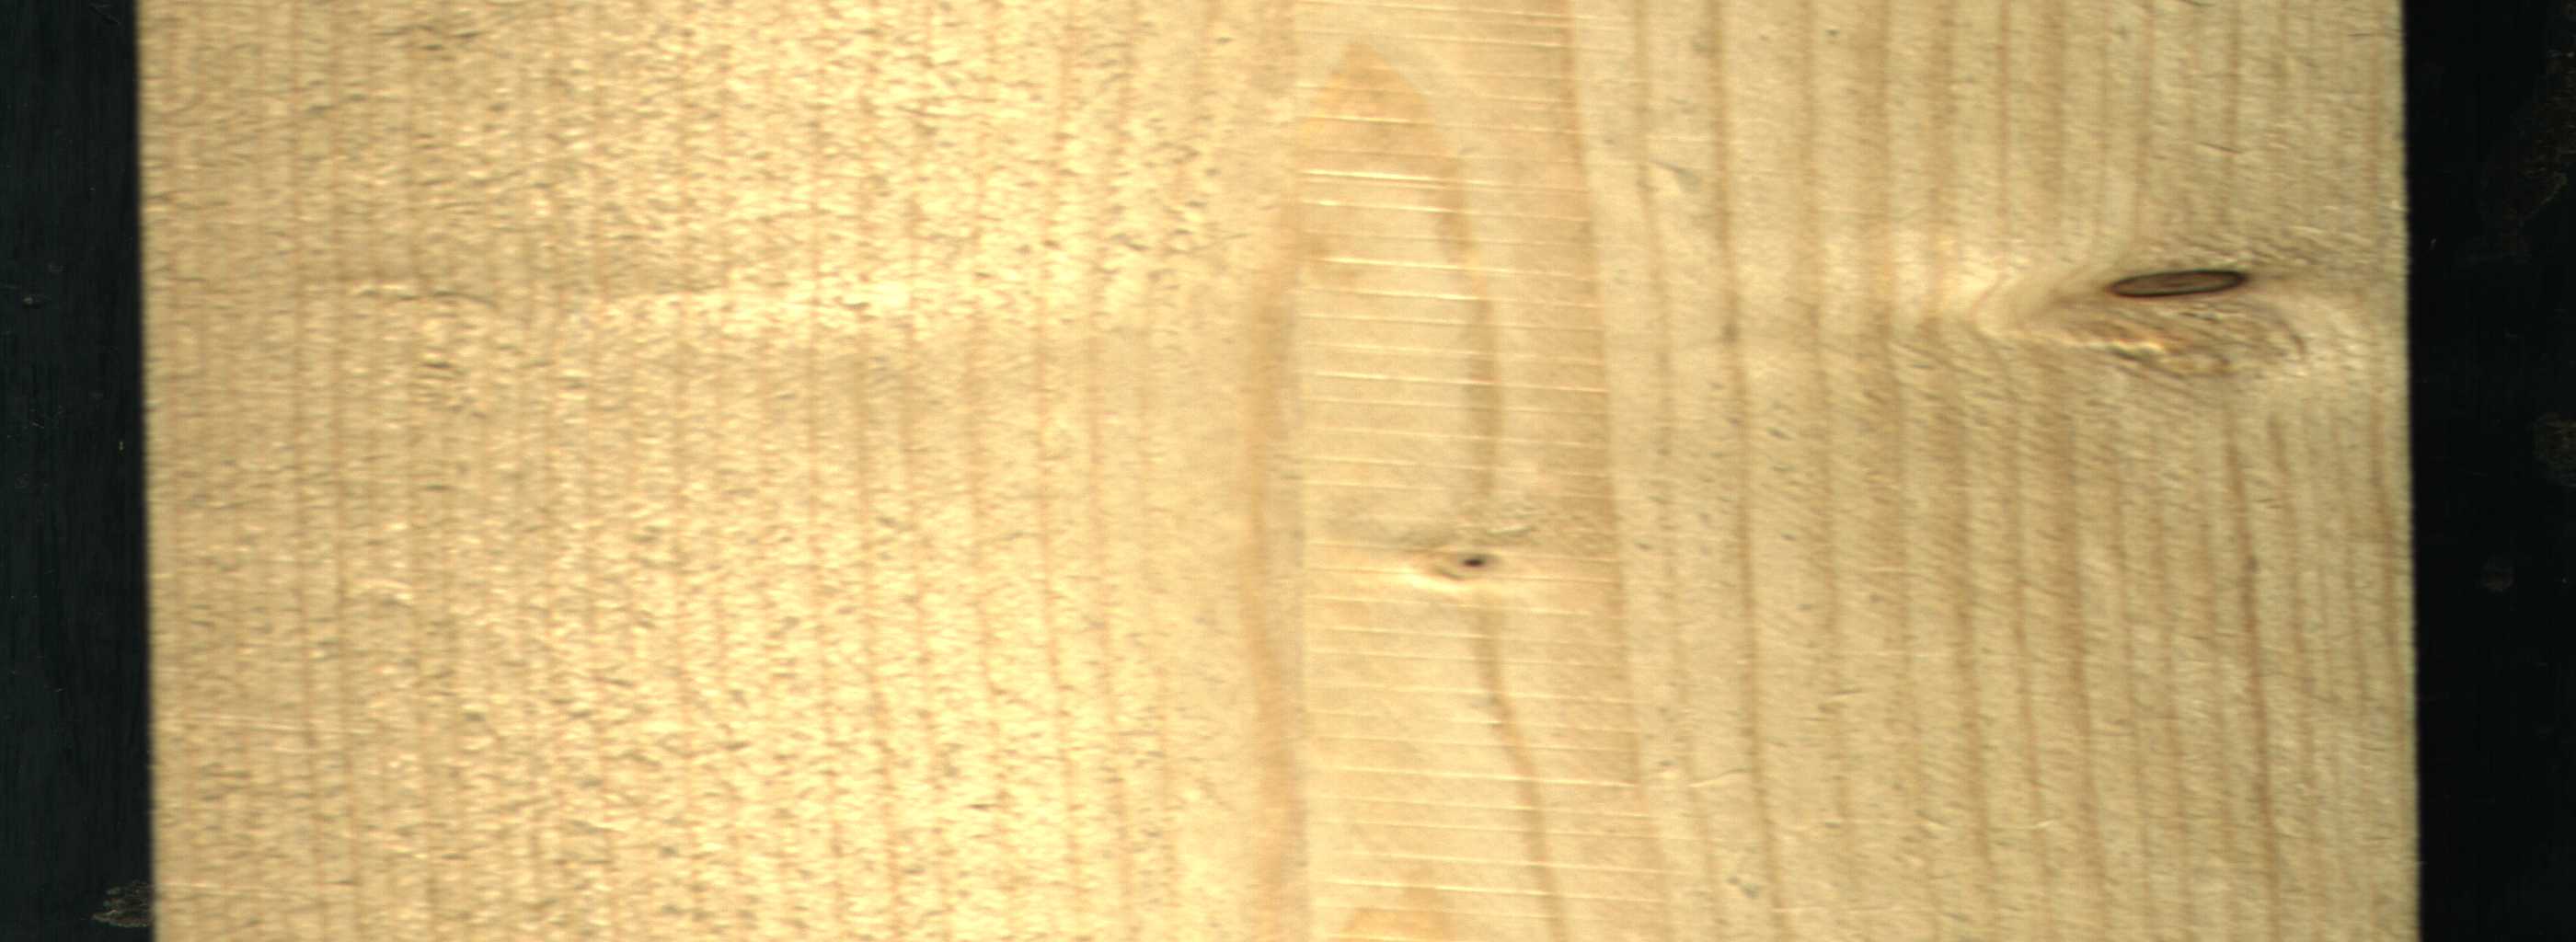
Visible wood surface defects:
Dead_Knot
Live_Knot